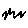
Label: zigzag